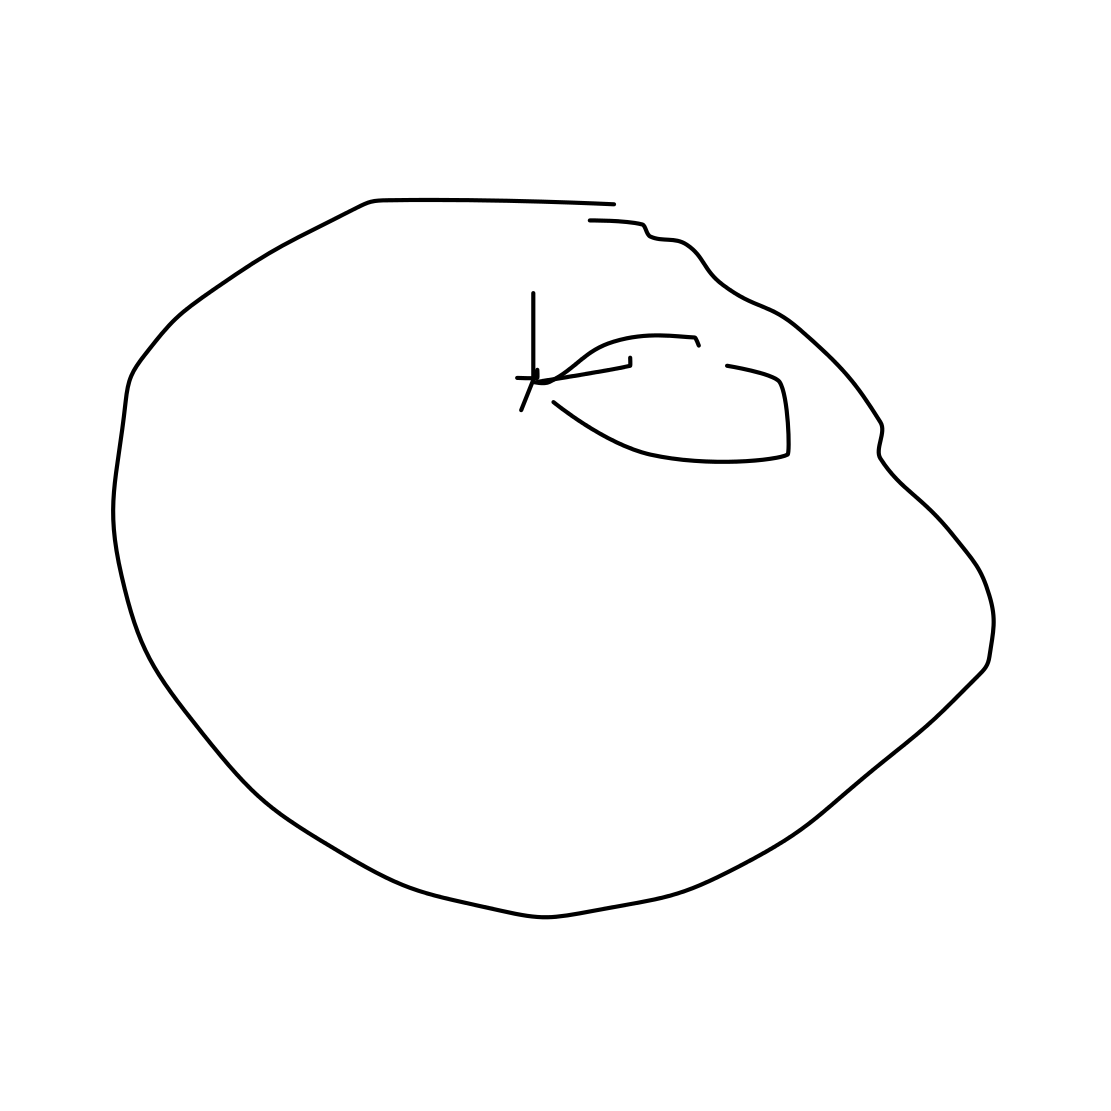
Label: tomato